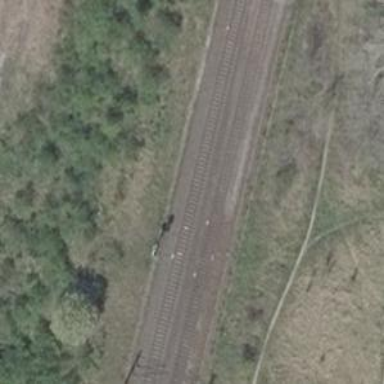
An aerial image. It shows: Railway signal.